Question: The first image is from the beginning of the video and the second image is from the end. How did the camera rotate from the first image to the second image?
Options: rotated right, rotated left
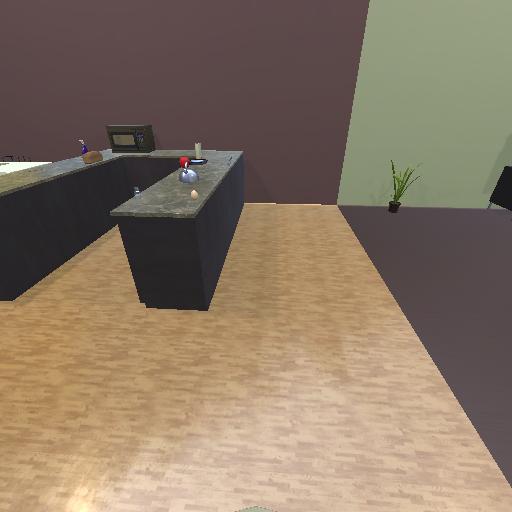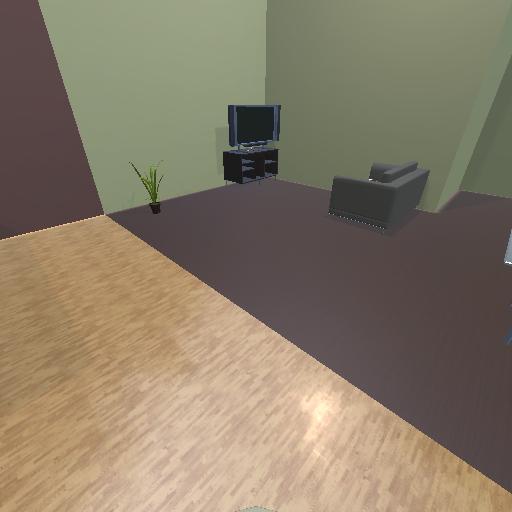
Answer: rotated right